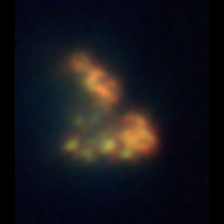
Taxon: Unknown_detritus
Group: Unknown